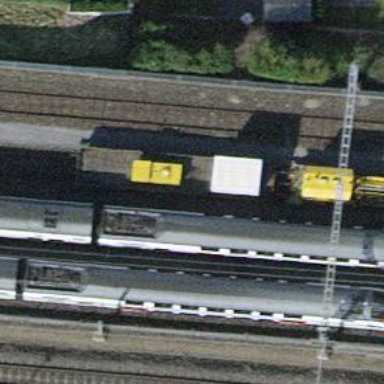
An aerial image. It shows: Single-track electrified railway service yard with contact line for trains.